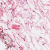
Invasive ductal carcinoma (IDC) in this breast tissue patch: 0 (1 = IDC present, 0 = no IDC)